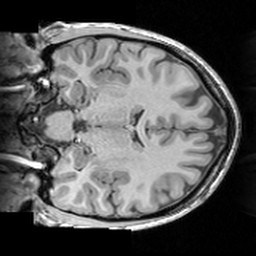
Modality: T1w
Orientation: coronal
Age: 24
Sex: female
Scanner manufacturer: siemens
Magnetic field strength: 3 T
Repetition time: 1.63 s
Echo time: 0.00311 s